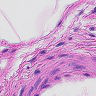
Metastatic tissue present: no